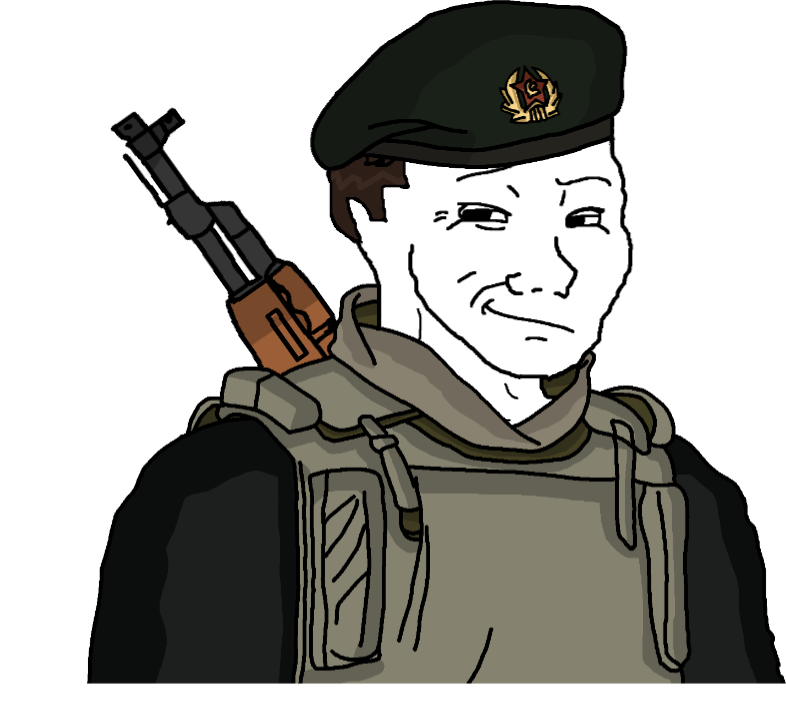
Label: 5_Smugjak